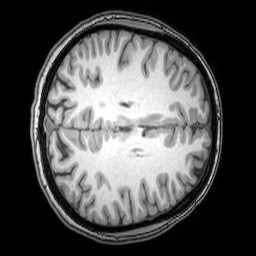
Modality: T1w
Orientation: axial
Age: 24
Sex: female
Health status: healthy
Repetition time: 0.081 s
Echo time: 0.037 s